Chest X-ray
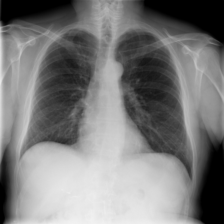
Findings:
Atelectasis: negative
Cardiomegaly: negative
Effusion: negative
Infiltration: positive
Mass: negative
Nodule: negative
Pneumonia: negative
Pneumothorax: negative
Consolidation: negative
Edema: negative
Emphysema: negative
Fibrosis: negative
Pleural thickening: negative
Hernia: negative